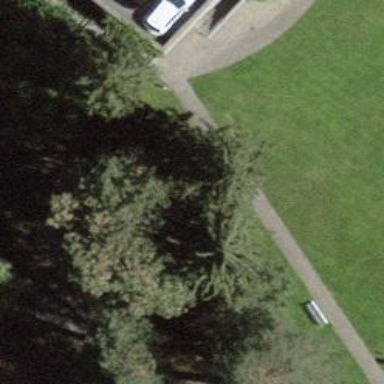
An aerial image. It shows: Bench for seating.